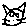
Label: cat